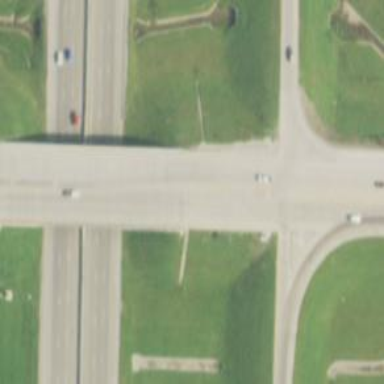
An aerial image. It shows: Primary highway crossing over bridge.